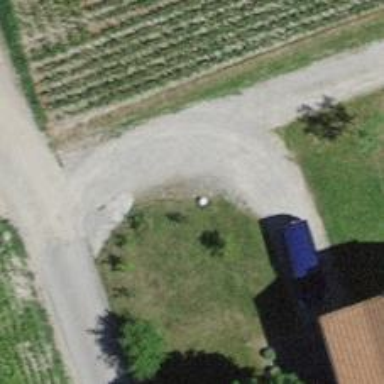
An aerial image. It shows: Barn.